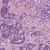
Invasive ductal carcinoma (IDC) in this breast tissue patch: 1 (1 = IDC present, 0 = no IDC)